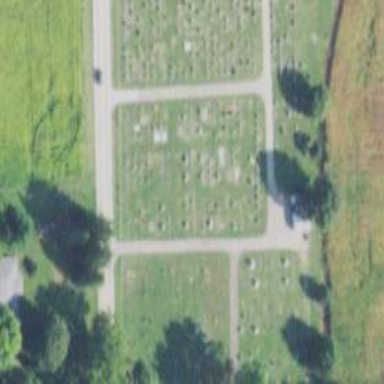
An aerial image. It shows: Cemetery.